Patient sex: M
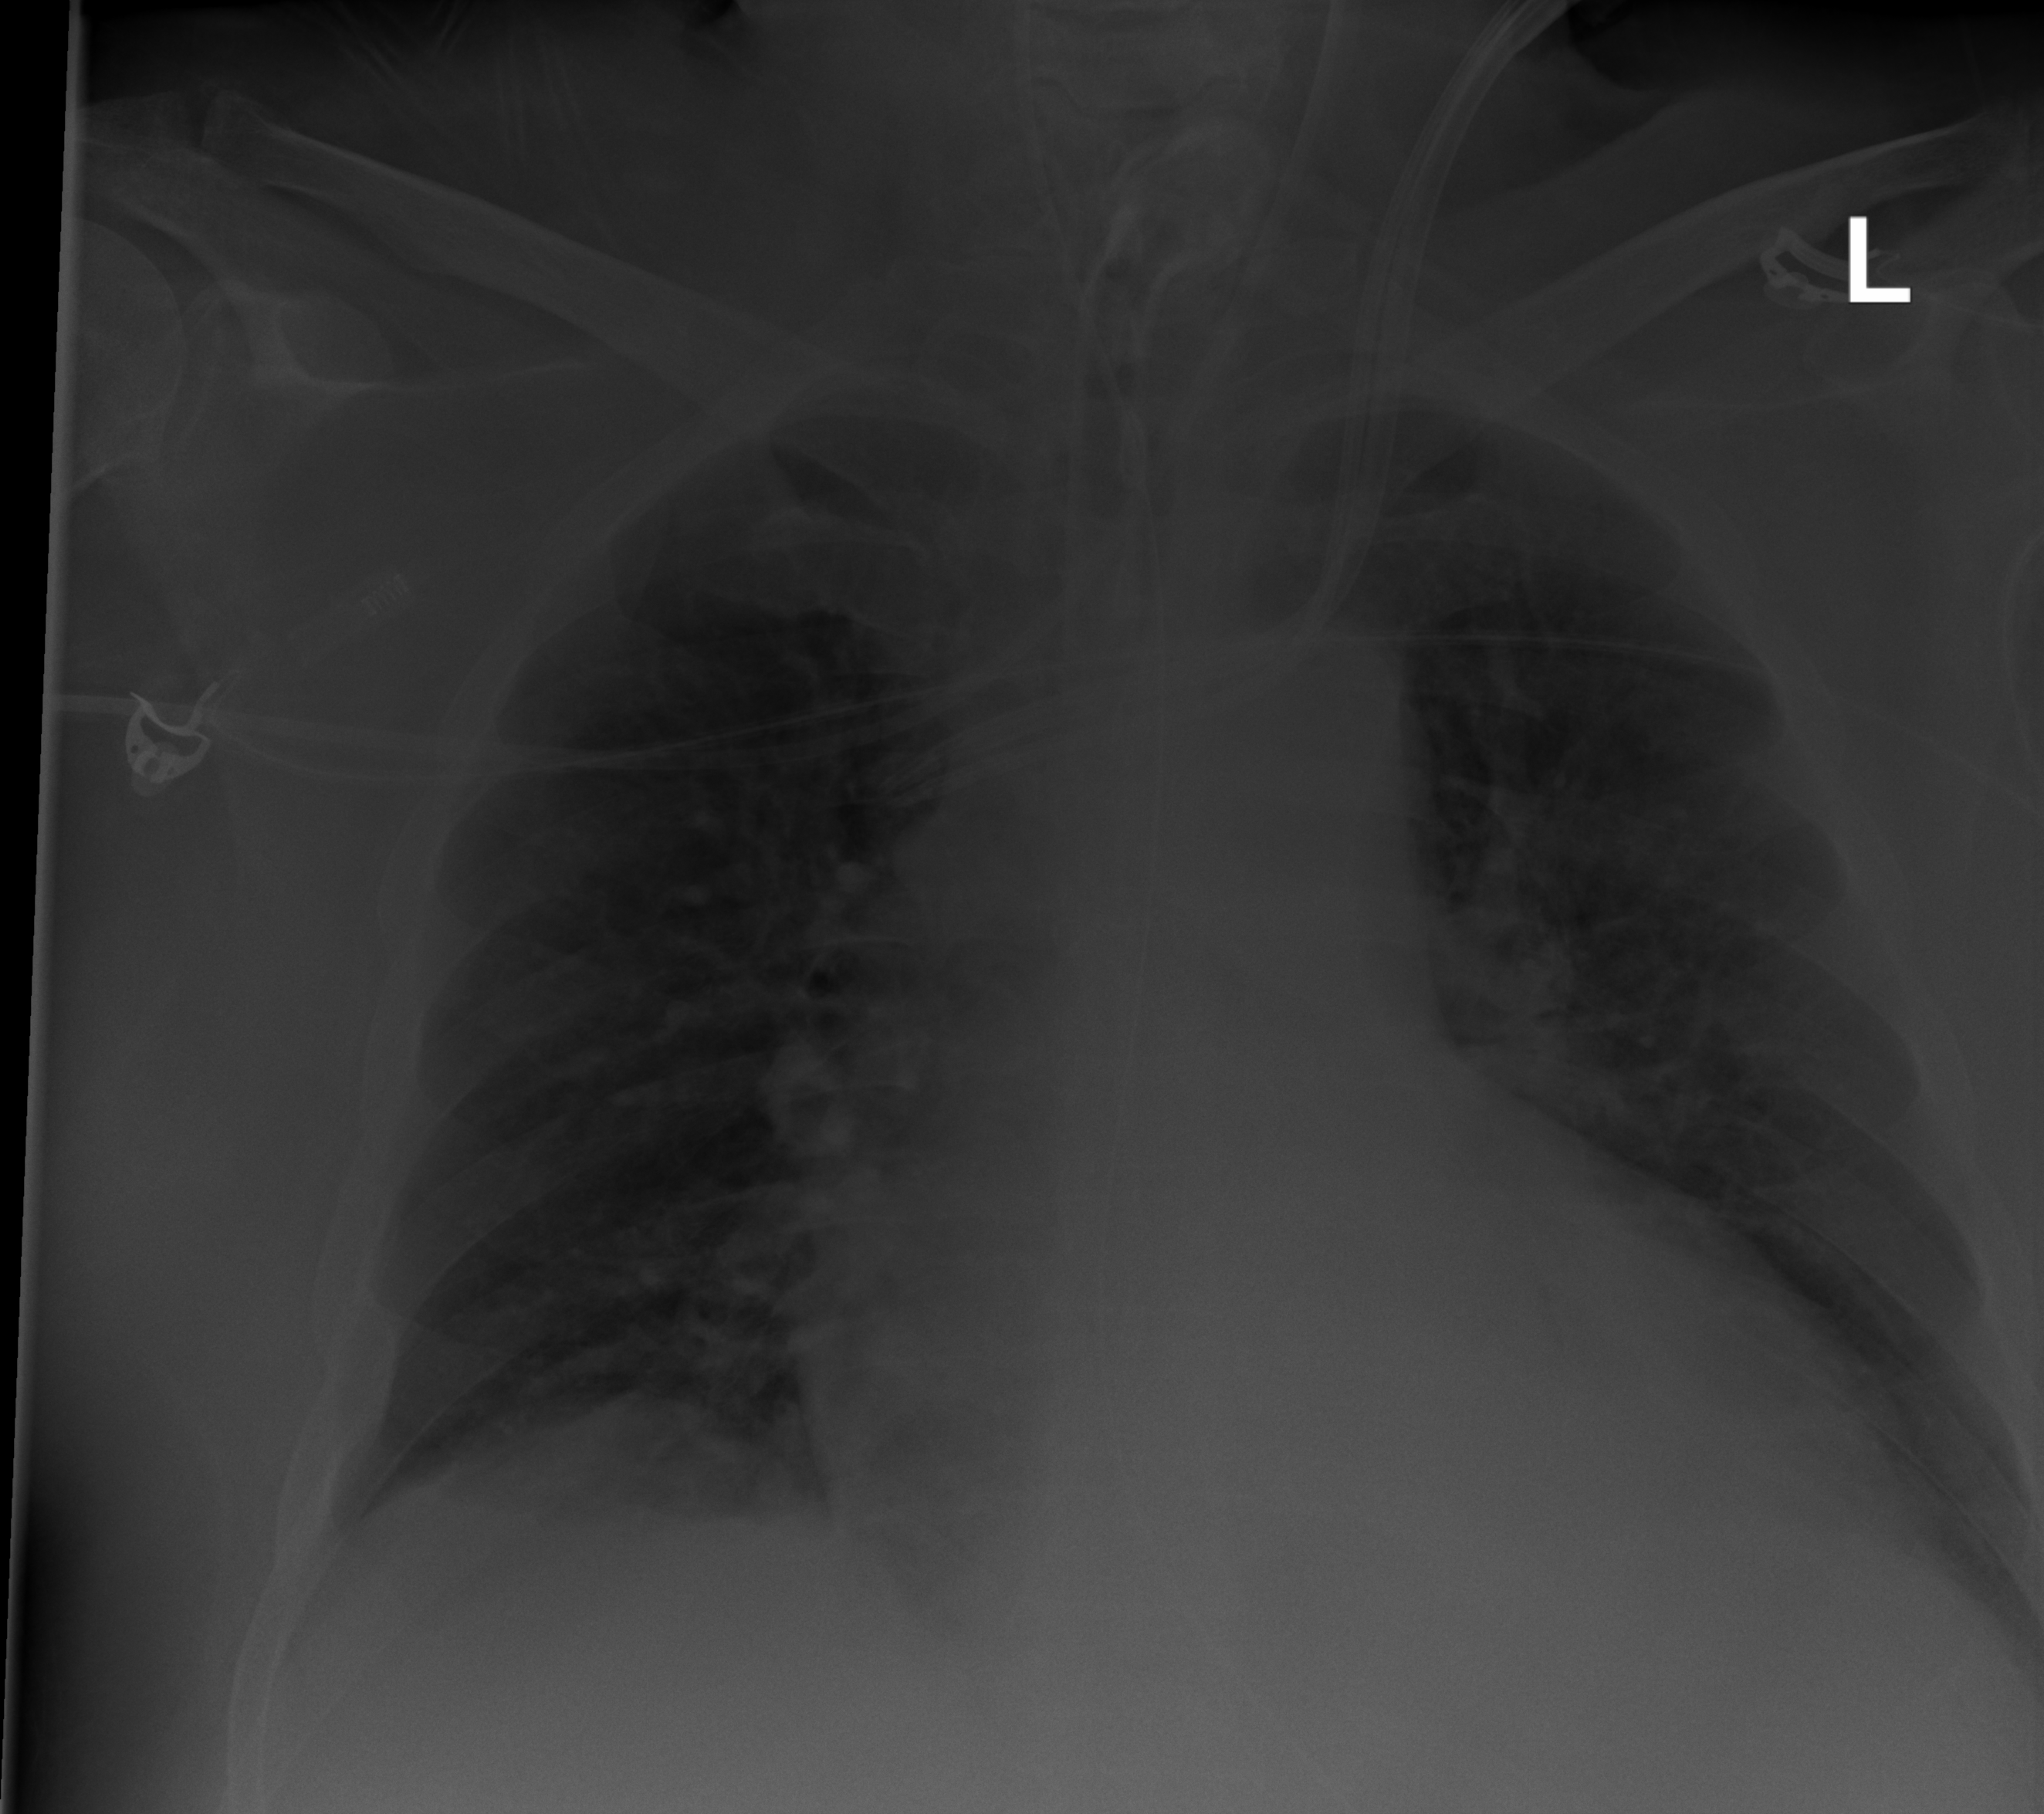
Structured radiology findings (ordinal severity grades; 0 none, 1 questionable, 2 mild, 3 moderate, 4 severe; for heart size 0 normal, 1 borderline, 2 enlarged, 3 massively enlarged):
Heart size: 2
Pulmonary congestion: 0
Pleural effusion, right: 1
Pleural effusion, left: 1
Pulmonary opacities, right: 1
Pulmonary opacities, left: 0
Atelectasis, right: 2
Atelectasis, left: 2